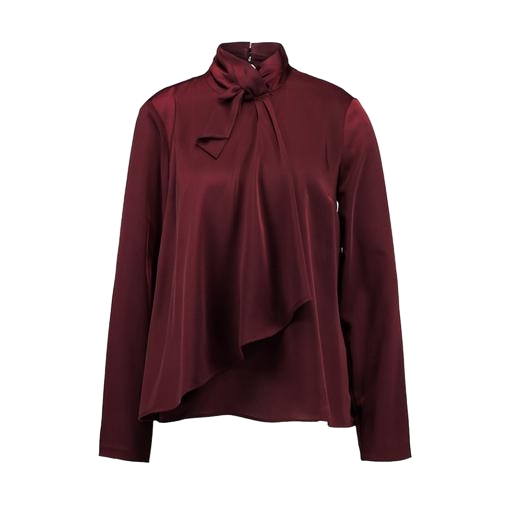
multicolor vero moda rust high neck blouse, red tie-neck de chine shirt, high-neck blouse, white background